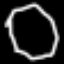
Label: octagon